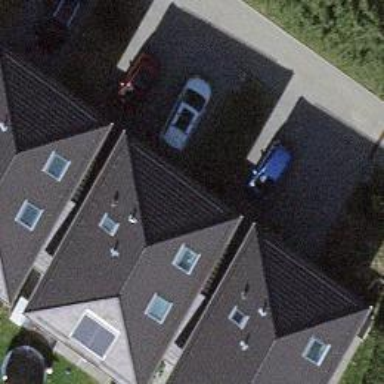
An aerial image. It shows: Grey-roofed semi-detached house.